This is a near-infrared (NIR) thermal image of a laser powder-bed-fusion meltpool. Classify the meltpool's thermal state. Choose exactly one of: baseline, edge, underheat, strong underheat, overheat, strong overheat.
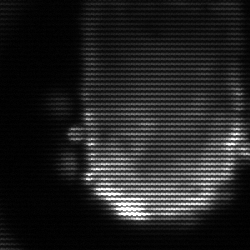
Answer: baseline